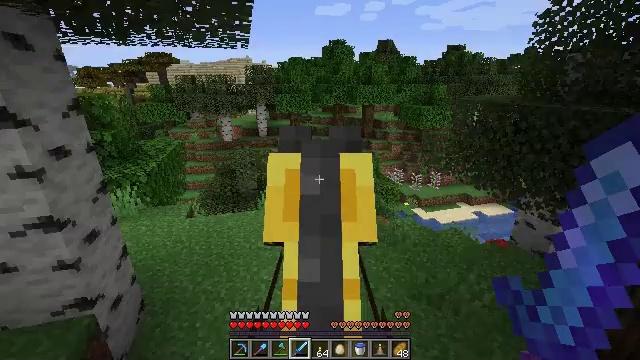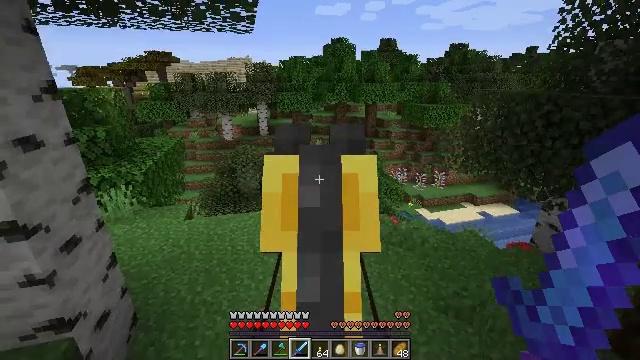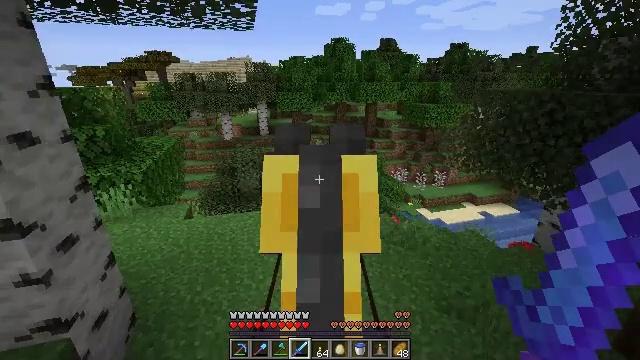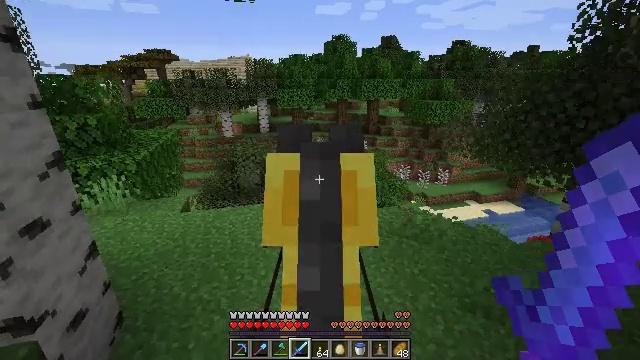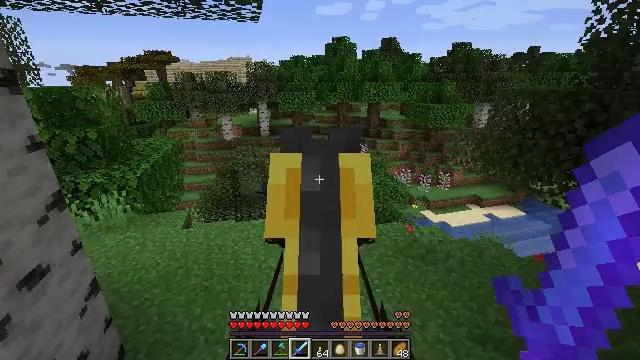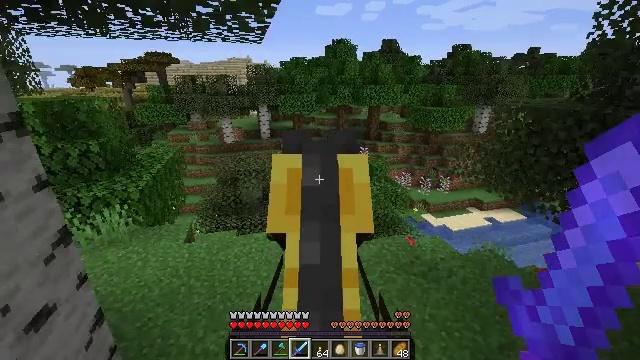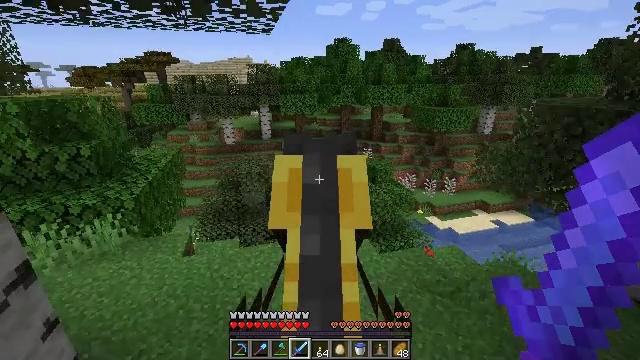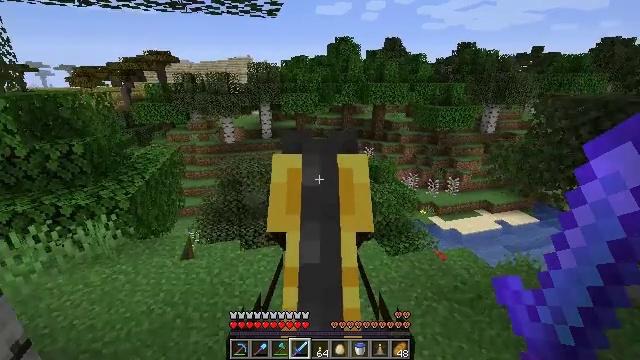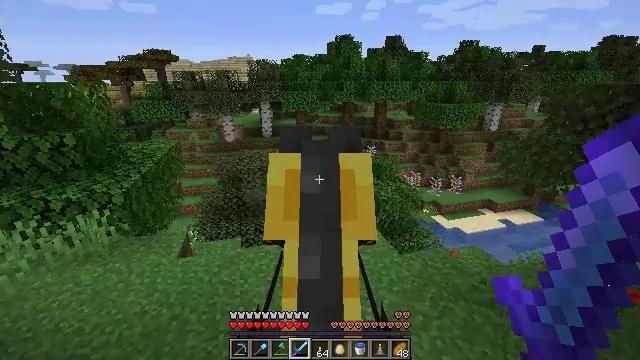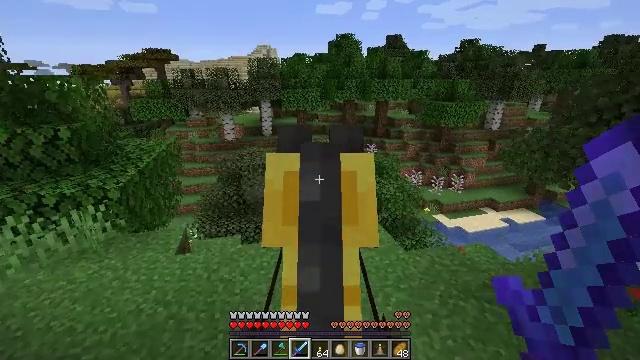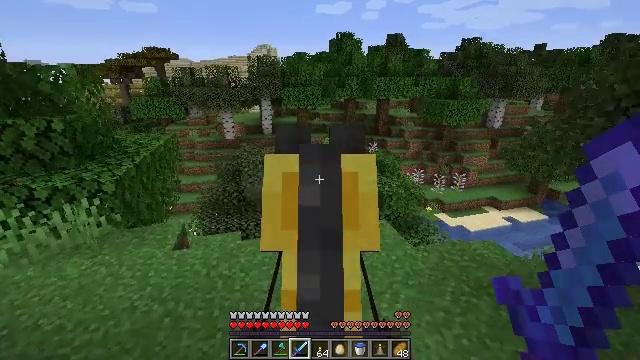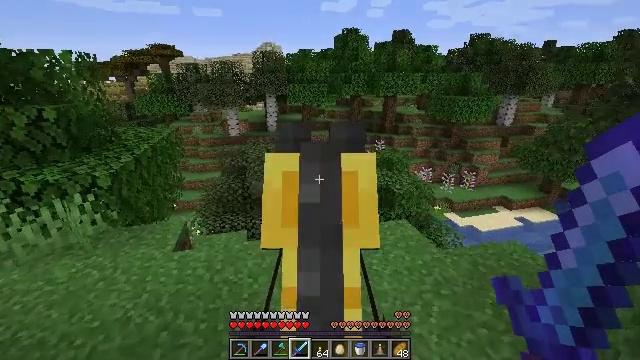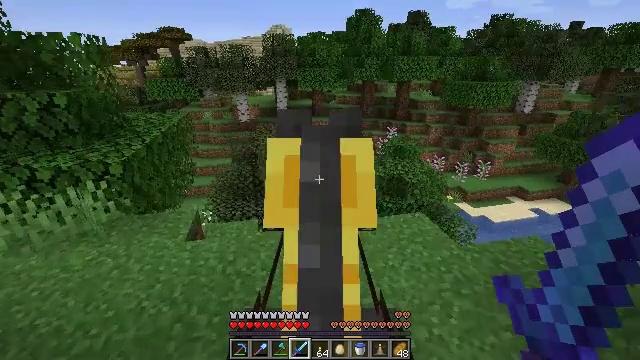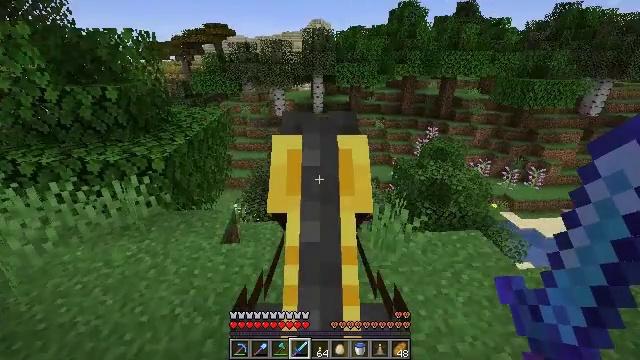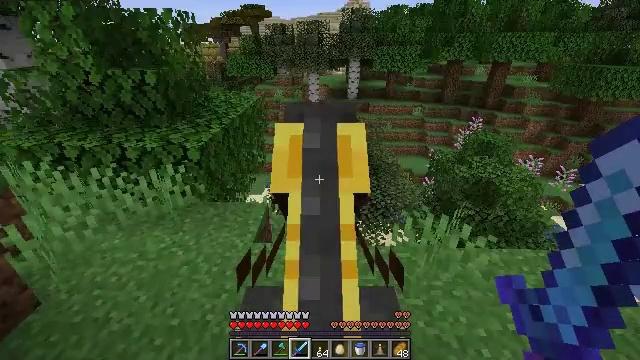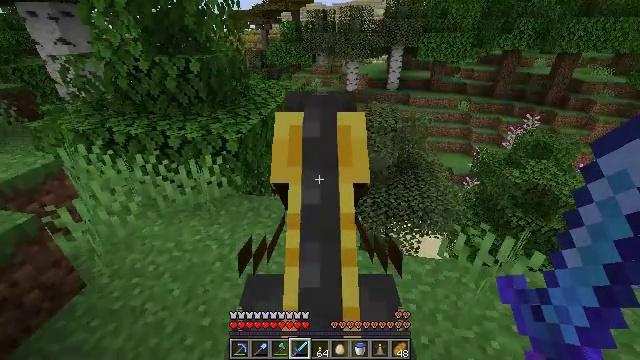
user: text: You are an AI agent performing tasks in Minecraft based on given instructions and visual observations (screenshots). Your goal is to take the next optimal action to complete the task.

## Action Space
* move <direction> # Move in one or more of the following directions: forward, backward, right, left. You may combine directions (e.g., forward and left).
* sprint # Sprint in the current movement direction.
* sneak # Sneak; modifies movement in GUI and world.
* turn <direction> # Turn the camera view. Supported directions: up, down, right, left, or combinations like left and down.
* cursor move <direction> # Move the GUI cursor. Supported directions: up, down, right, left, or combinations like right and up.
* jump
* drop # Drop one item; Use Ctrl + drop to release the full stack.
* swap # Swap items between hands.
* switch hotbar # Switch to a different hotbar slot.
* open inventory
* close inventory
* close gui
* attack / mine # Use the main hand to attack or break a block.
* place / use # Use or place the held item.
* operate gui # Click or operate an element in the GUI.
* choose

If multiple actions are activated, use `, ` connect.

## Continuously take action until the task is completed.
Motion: motion action
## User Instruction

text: Break the sandstone to collect.
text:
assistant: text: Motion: move forward
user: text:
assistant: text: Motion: move forward
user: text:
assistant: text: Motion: move forward
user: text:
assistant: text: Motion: move forward and move left
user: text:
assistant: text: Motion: move forward and move left
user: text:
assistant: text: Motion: move forward and move left
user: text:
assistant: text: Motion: move forward and move left
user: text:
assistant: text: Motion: move forward and move left
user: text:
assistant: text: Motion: move forward and move left
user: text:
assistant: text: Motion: move forward and move left
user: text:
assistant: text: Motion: move forward and move left, turn left
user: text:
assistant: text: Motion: move forward and move left, turn left and down
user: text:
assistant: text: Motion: move forward and move left, turn left
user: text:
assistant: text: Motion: move forward and move left, turn left and down
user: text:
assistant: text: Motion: move forward and move left, turn left and down
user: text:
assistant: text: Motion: move forward, turn left
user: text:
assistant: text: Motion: move forward
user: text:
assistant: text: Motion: move forward
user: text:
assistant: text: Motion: move forward
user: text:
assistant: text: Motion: move forward
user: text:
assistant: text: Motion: move forward
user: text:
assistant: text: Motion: move forward
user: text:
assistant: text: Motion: move forward
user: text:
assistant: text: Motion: move forward
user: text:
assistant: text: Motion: move forward
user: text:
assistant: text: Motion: move forward
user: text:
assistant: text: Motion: move forward
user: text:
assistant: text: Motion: move forward
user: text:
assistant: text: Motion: move forward
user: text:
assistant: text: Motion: move forward